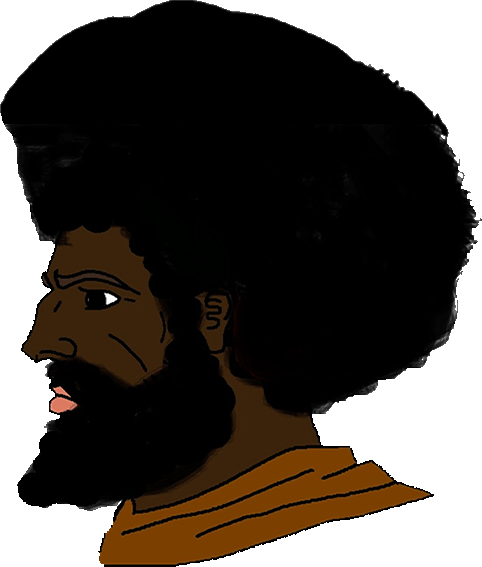
Label: 5_Blackjak